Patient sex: F
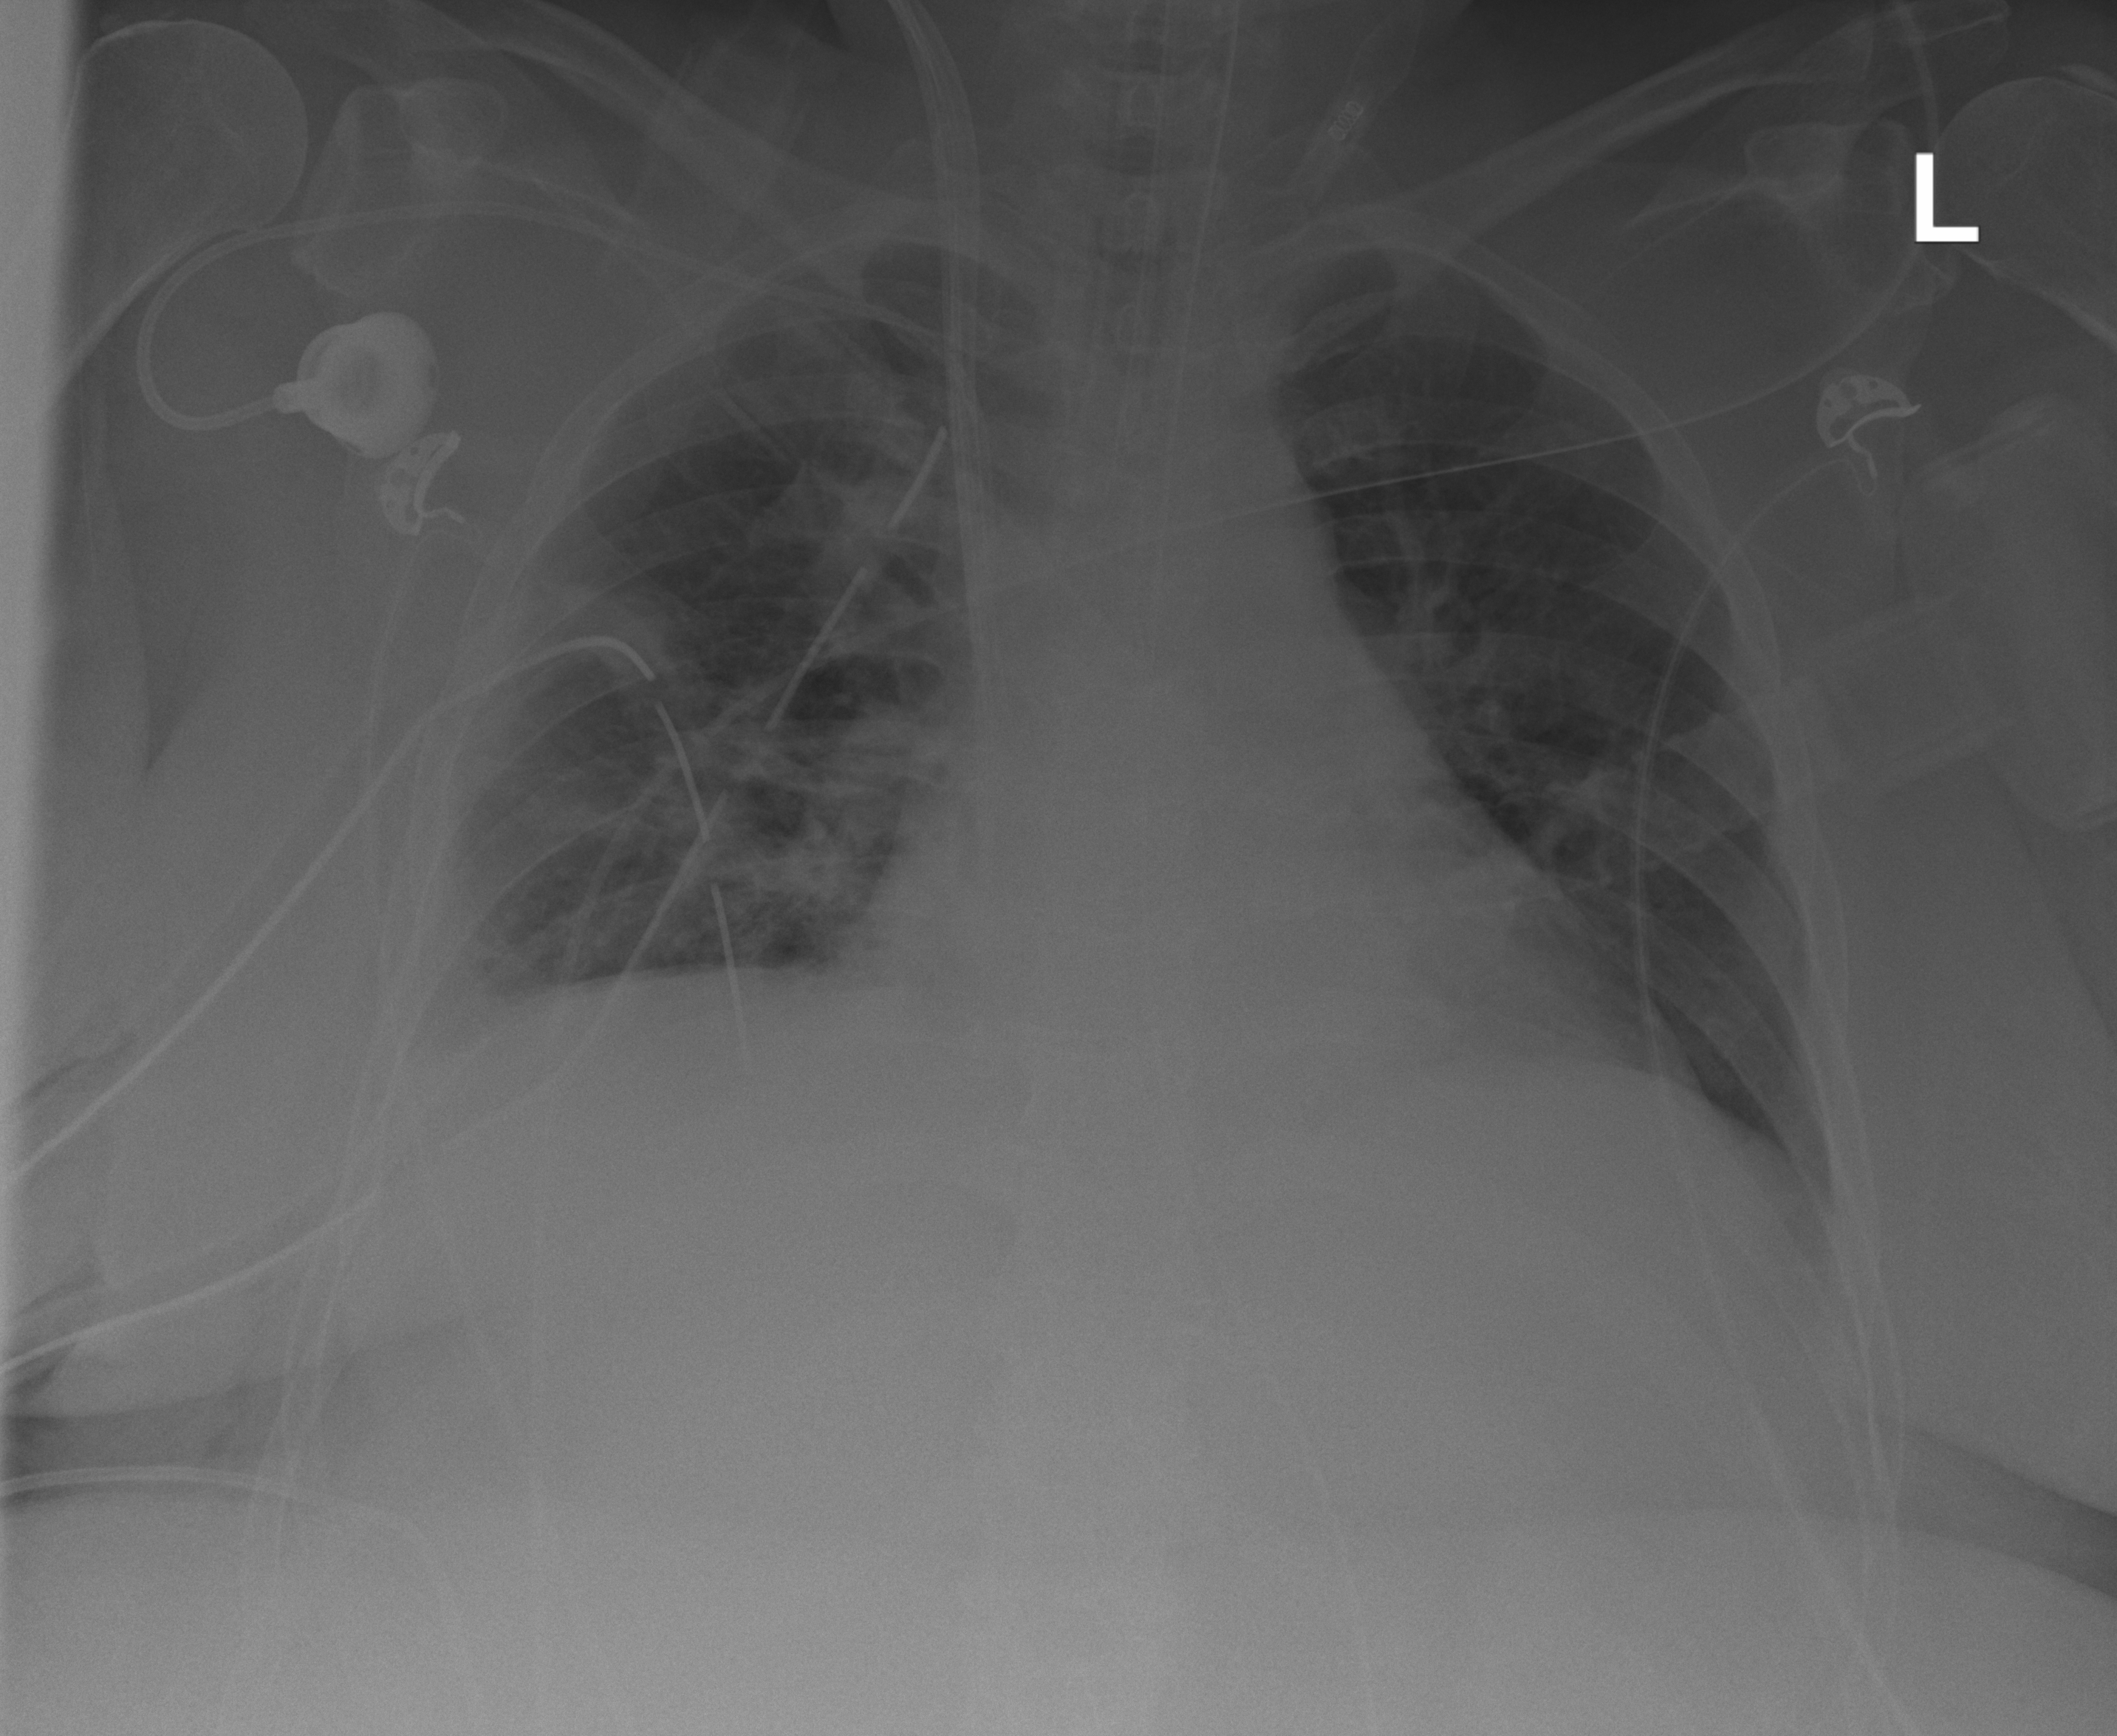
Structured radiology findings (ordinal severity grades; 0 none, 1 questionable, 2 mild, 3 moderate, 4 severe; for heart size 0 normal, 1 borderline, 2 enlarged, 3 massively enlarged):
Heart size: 1
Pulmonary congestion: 0
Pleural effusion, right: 2
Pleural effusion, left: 0
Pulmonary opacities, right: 2
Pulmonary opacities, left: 0
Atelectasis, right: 2
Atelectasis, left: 2